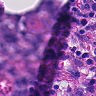
Metastatic tissue present: no